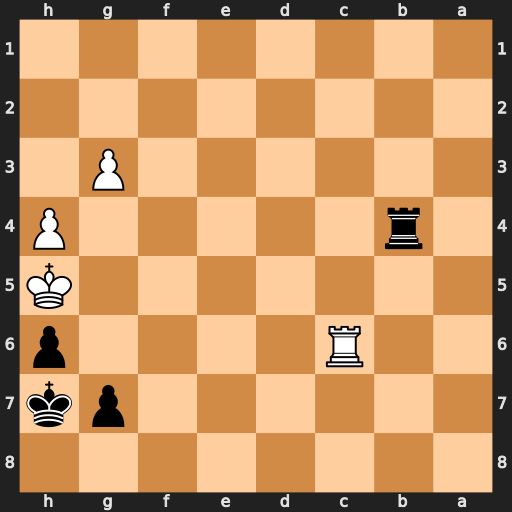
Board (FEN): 8/6pk/2R4p/7K/1r5P/6P1/8/8
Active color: b
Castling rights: -
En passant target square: -
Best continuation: g6+ Rxg6 Rb5+ Rg5 hxg5